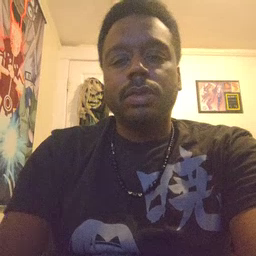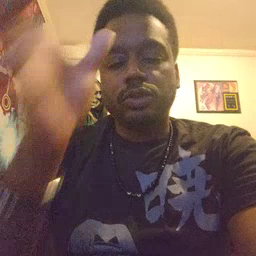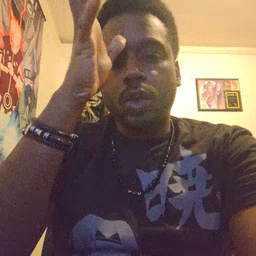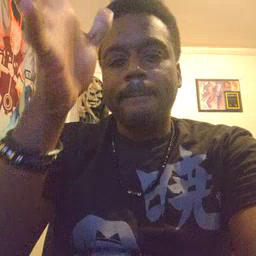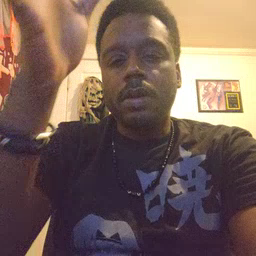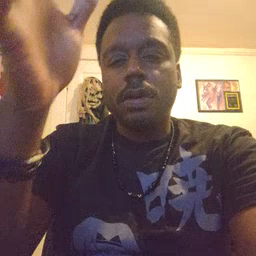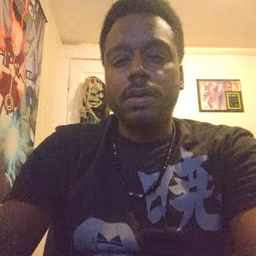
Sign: grandpa